Interaction volume radius: 5 \u00c5
Interaction volume height: 20 \u00c5
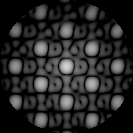
Disorder parameter: 0.08229